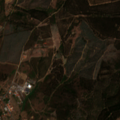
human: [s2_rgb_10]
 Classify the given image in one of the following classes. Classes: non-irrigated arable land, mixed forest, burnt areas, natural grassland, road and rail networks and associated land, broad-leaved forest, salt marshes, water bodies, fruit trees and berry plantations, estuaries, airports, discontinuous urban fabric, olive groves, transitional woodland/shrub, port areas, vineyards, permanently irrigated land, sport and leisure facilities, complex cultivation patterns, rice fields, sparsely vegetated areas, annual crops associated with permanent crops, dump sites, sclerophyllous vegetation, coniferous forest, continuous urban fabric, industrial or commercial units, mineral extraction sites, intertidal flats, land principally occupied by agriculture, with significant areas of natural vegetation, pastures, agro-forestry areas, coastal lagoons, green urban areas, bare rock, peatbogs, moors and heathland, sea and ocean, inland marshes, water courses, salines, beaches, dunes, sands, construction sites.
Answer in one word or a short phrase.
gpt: discontinuous urban fabric, olive groves, complex cultivation patterns, broad-leaved forest, transitional woodland/shrub